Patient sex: F
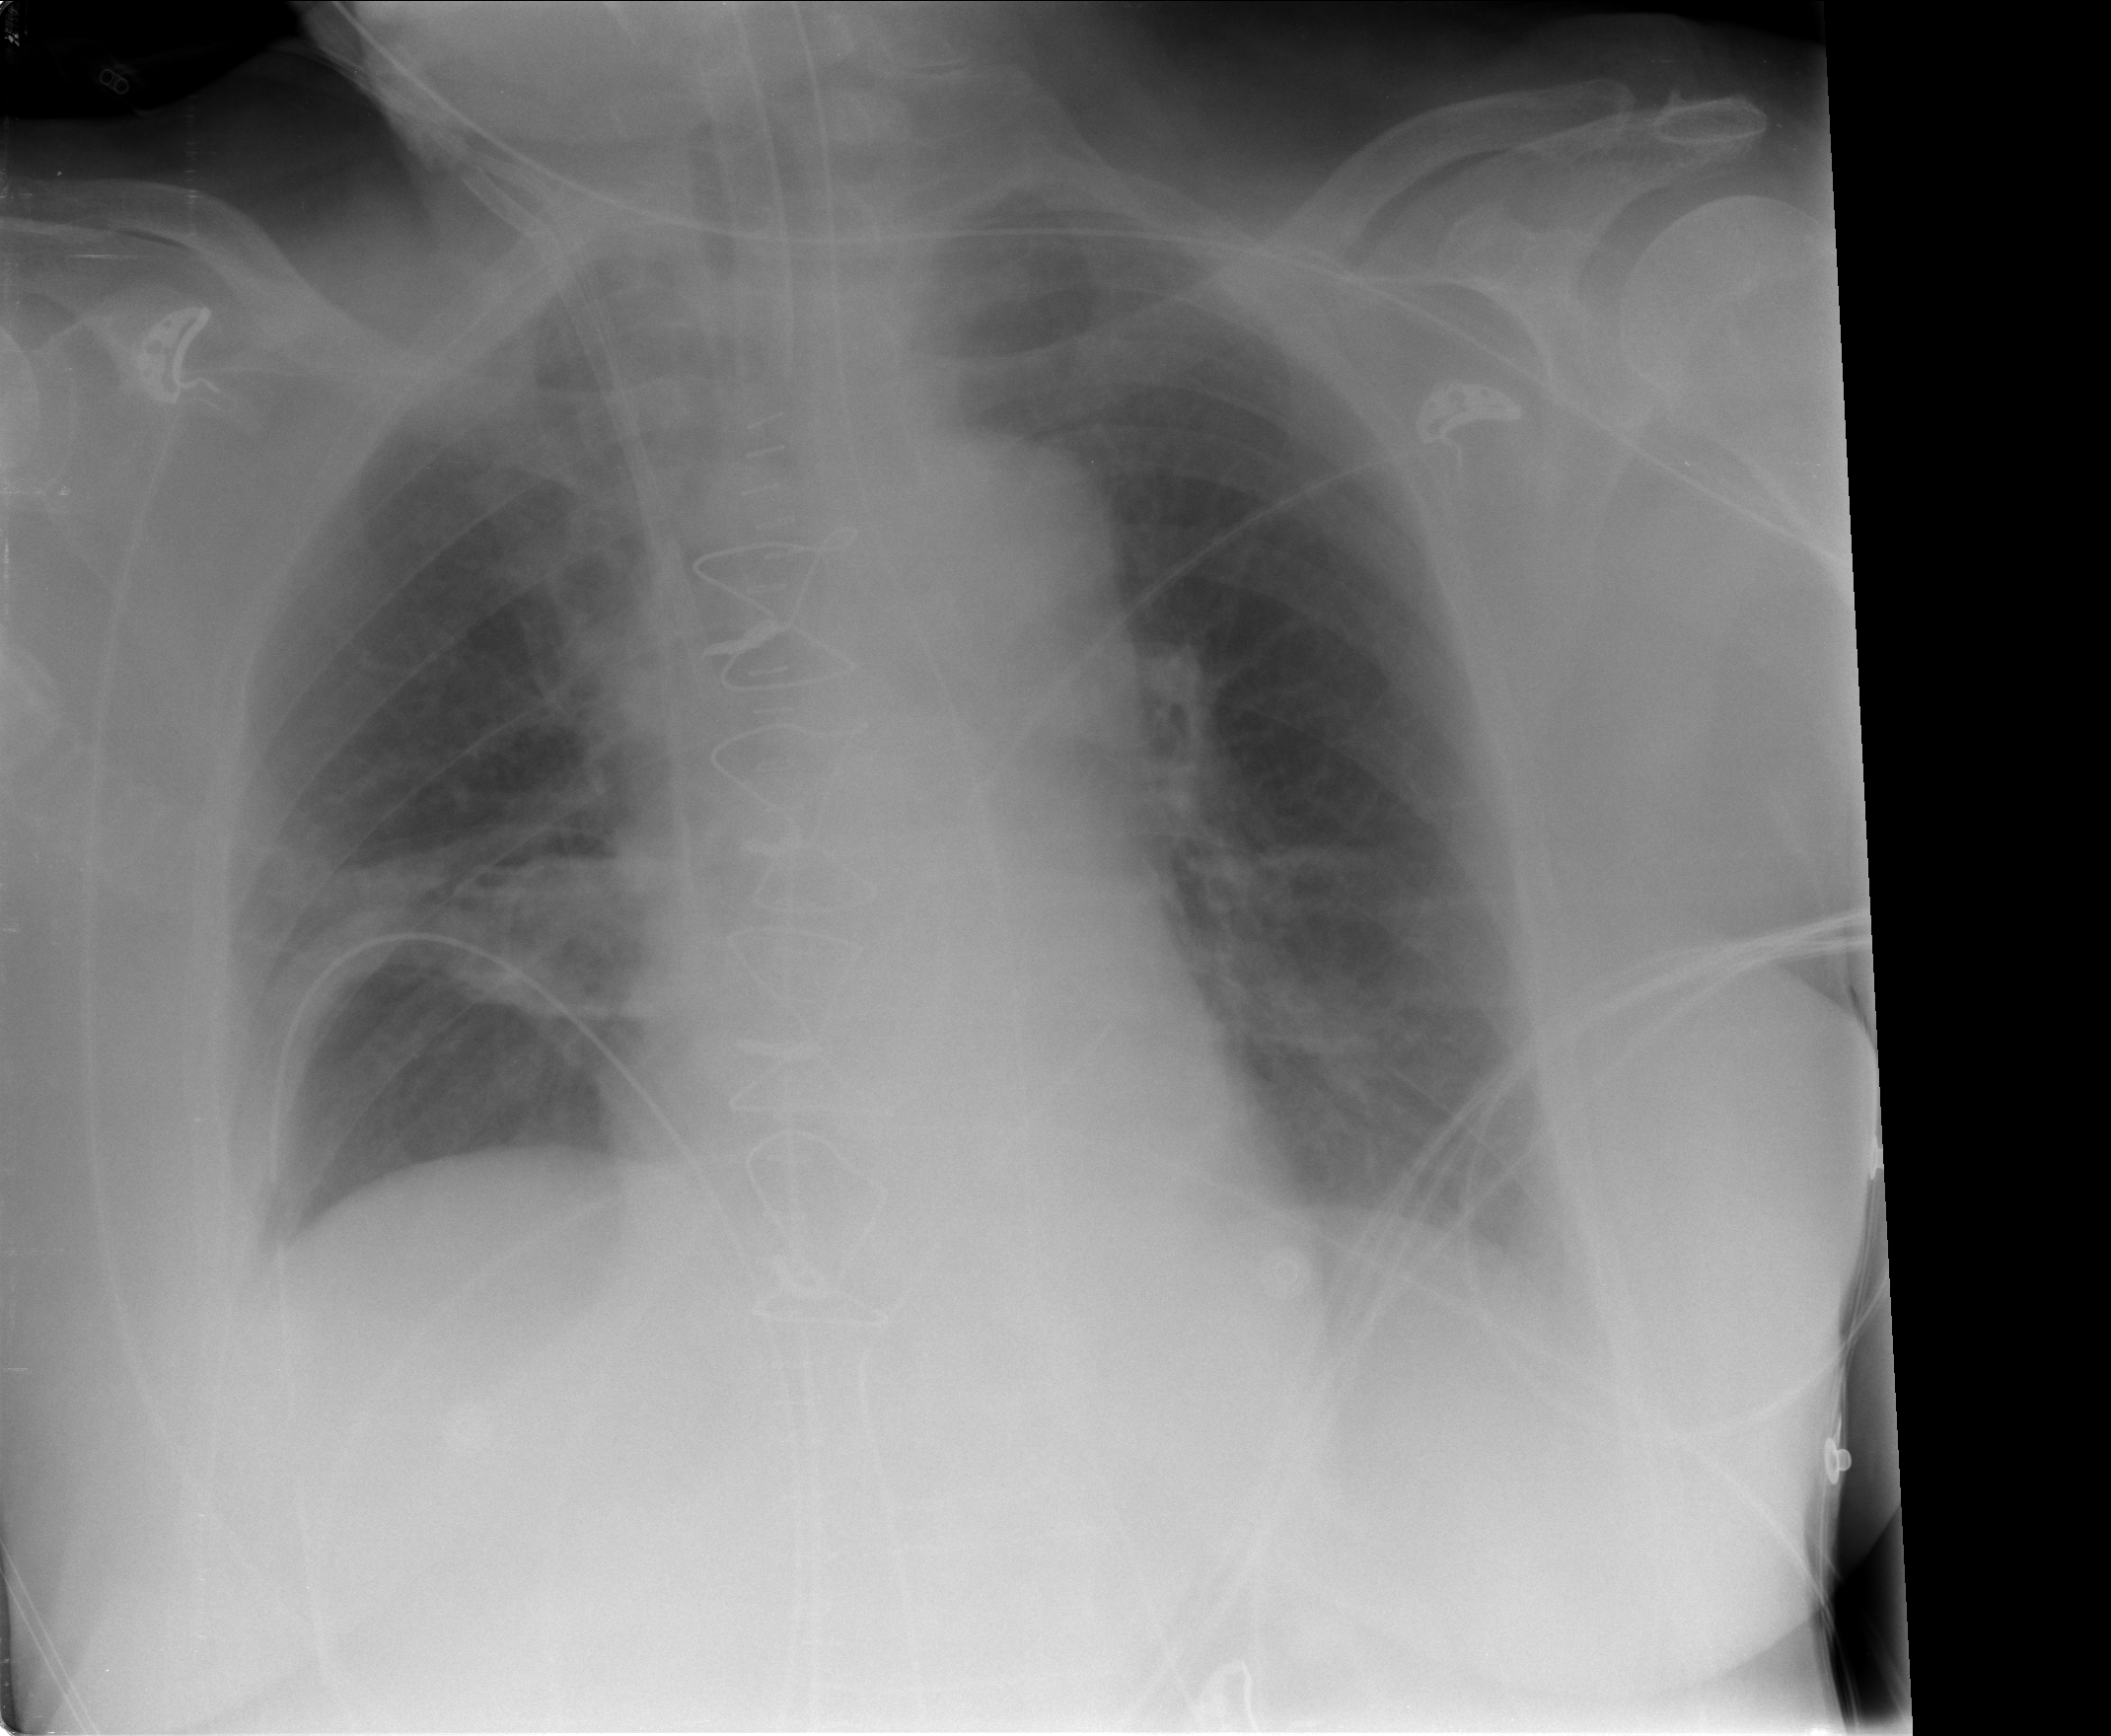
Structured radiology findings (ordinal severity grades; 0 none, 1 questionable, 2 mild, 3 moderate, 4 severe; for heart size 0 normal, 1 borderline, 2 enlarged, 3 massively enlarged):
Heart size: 0
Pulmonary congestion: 1
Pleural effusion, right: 1
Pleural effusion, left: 0
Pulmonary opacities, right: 0
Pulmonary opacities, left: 0
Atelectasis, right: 1
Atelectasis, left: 0